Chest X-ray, PA view. Patient: 36 years old, sex F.
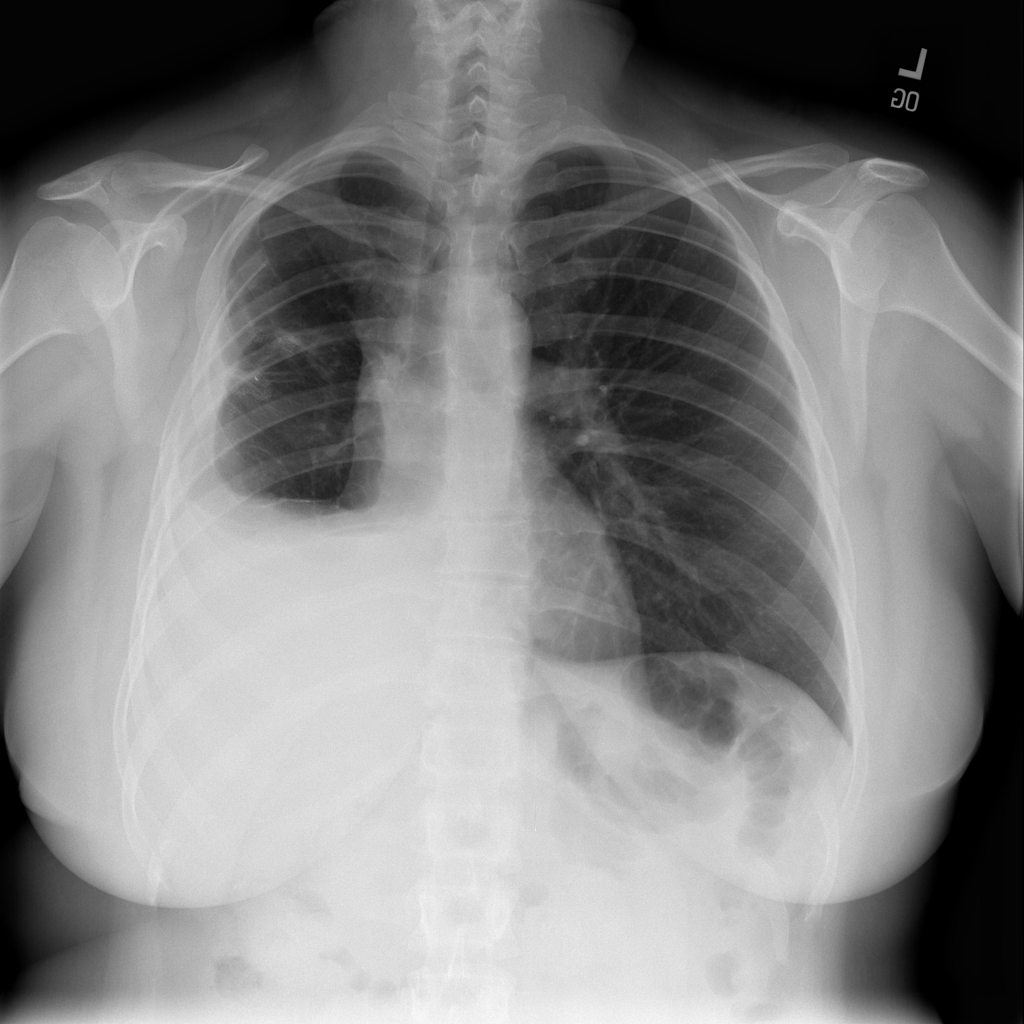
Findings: Effusion